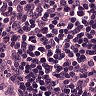
Metastatic tissue present: no